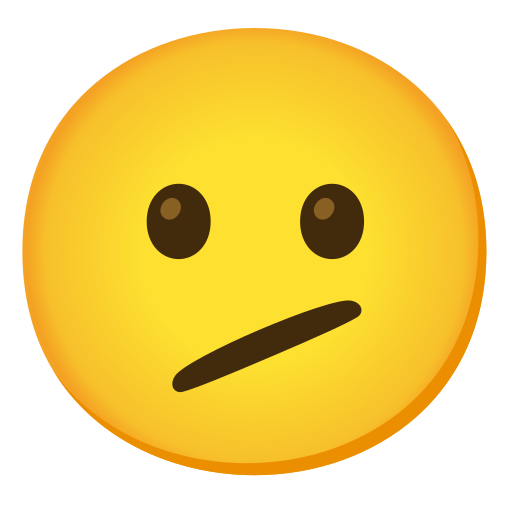
Emoji: 🫤